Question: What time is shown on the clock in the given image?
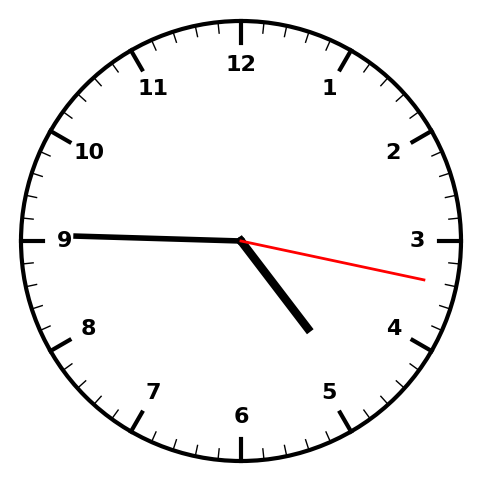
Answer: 04:45:17